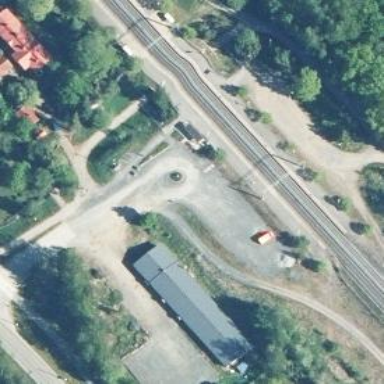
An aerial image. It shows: Parking area with gravel surface. It is designed for park and ride.